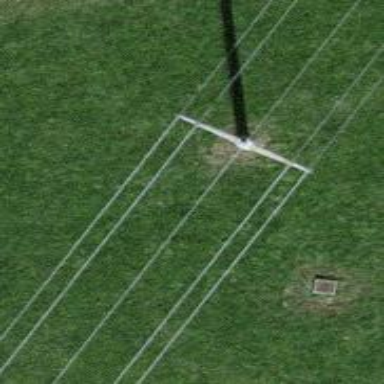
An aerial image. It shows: Power tower.